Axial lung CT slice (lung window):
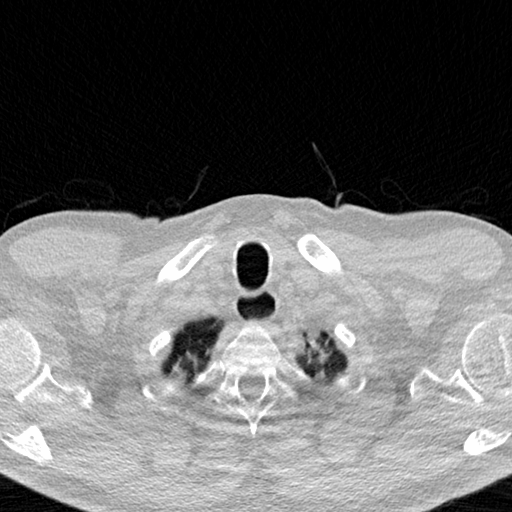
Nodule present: no